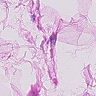
Metastatic tissue present: no